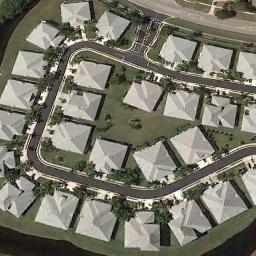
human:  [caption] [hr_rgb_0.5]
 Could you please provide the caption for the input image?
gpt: The residential area is very green .

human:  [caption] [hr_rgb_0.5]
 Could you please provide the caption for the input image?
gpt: There are many roads and neatly arranged houses and trees and large lawns in densely populated areas .

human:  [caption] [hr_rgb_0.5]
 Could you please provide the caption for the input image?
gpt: The dense residential is on the grass next to the road .

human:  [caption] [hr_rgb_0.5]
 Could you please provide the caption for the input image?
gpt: A dense residential area has lots of houses of the same style in the lawn while a road goes through the residential area .

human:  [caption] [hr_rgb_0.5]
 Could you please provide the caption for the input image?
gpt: There are many gray buildings arranged neatly on dense residential area .